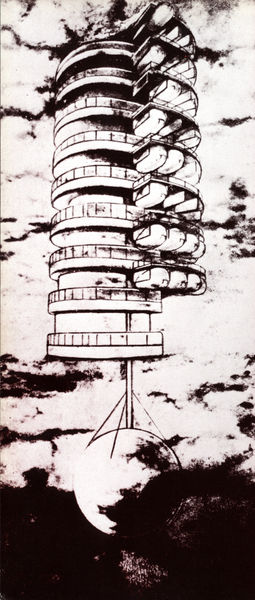
Titel: Flying City
Künstler: Georgy Krutlkov
Schlagwörter: dunkel, himmel, schatten, weiß, wolken, aquarell, landschaft, grau, hell, licht, schwarz, skizze, zeichnung, gebäude, haus, architektur, kreis, rund, turm, balkon, studie, grafik, graphik, luft, hoch, balkone, mond, schwarzweiß, kreise, kugel, entwurf, etagen, geschosse, plan, ständer, stange, stockwerke, rundungen, bauwerk, projekt, raumgebilde